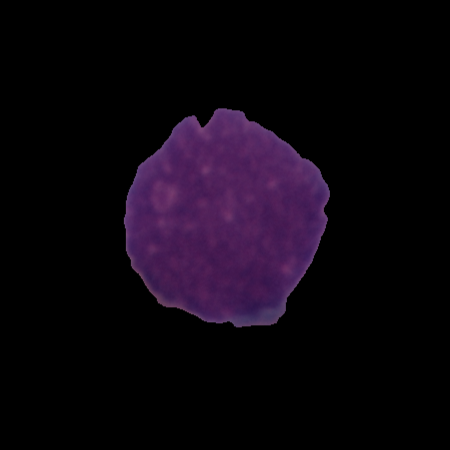
Label: cancer